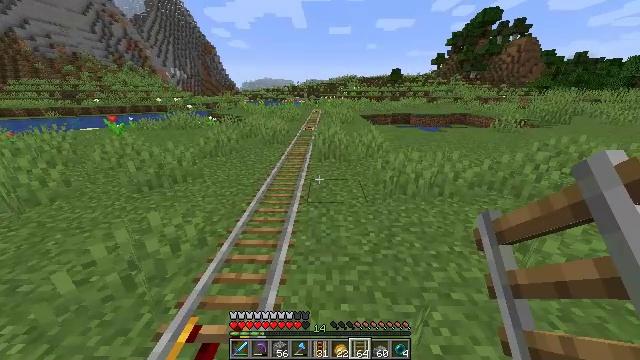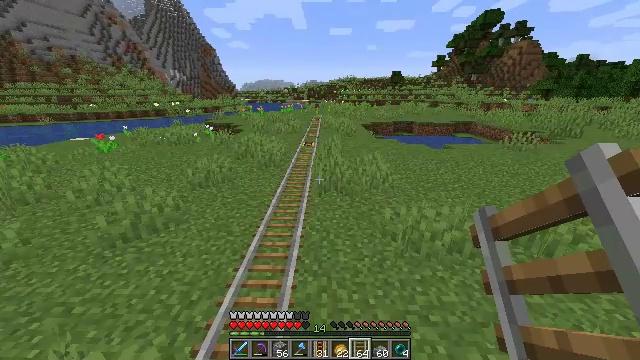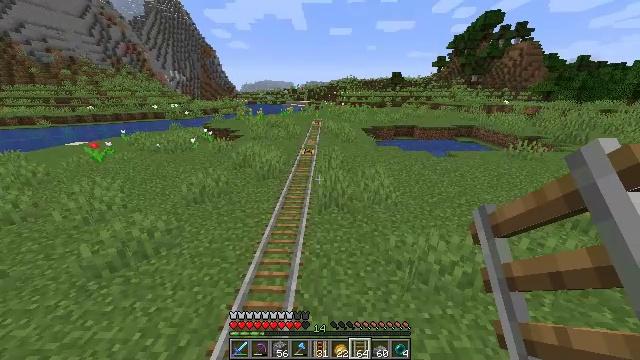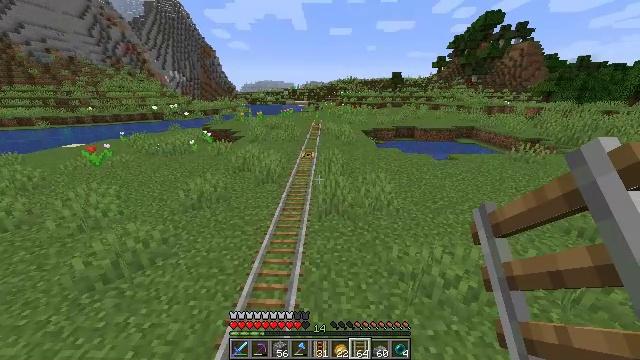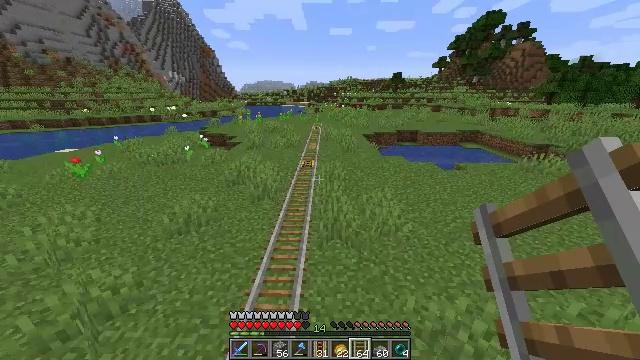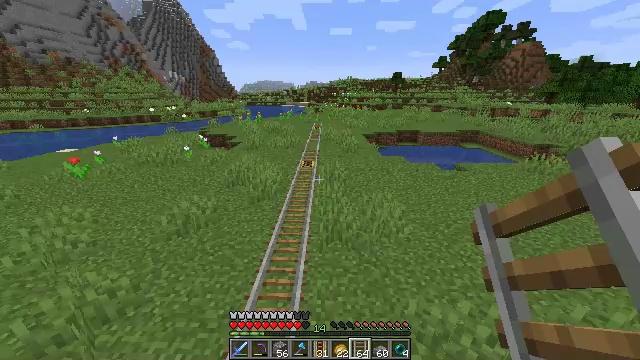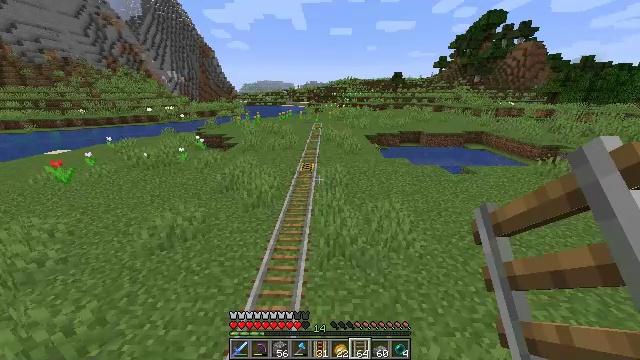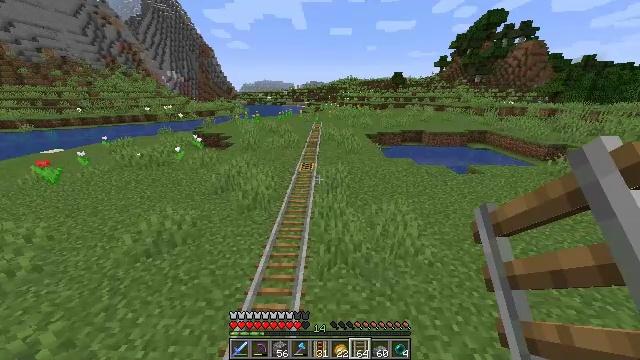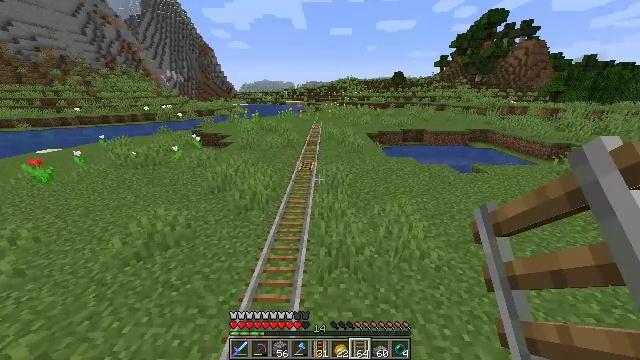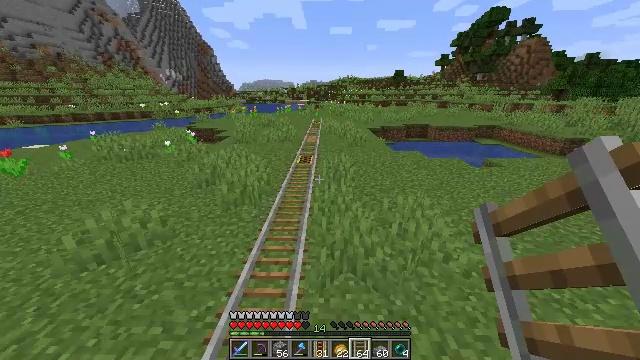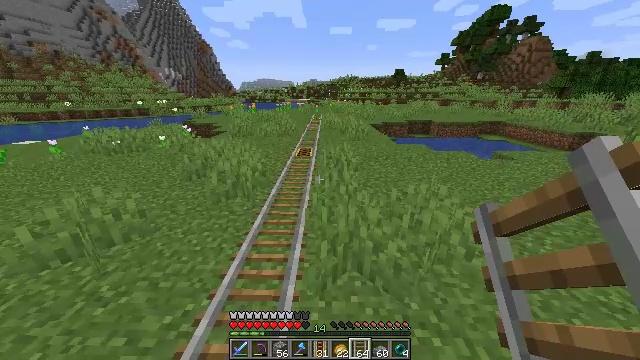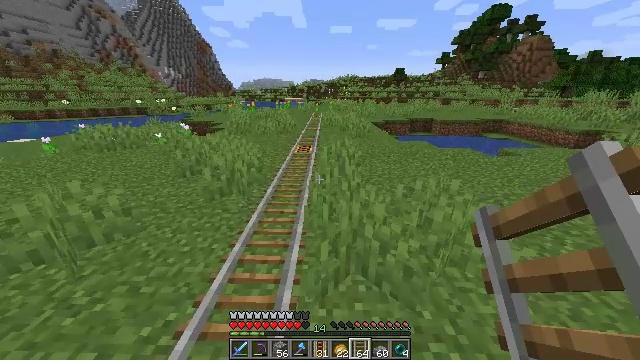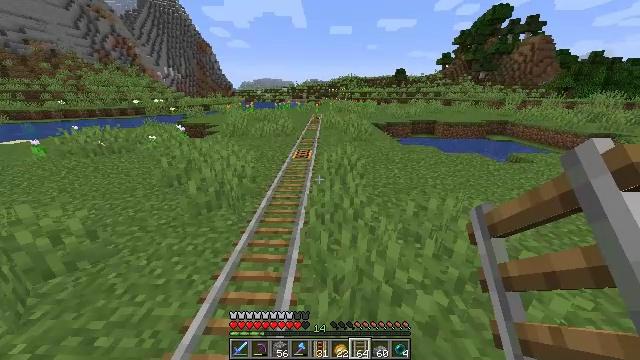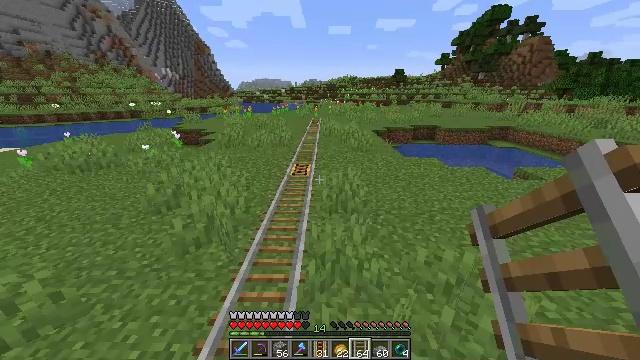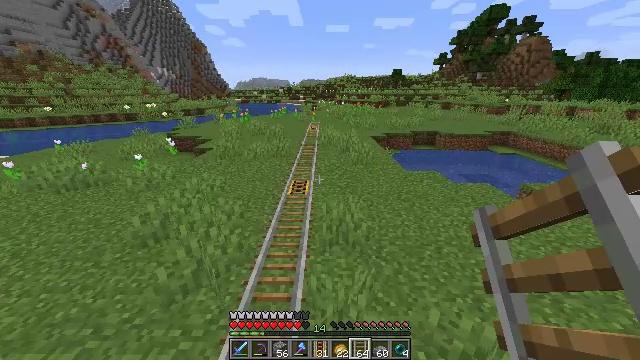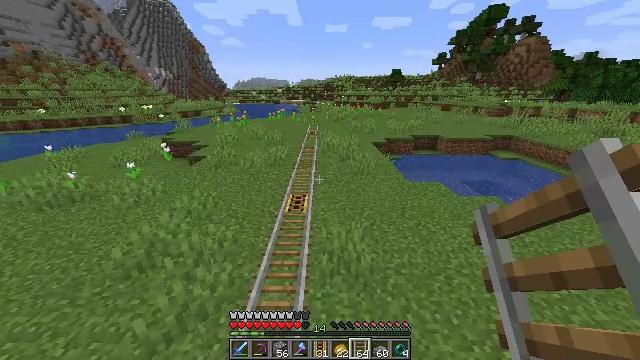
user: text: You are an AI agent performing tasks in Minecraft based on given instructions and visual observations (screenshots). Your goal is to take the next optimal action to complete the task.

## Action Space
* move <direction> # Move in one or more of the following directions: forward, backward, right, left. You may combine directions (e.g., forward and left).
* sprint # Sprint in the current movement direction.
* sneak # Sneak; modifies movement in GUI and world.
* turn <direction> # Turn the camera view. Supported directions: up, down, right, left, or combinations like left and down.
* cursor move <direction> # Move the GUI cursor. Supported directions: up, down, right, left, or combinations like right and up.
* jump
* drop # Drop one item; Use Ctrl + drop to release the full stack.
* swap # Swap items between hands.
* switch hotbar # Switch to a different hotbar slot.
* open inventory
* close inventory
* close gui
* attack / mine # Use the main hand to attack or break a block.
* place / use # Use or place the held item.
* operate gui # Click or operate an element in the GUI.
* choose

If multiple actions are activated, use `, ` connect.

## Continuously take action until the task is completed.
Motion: motion action
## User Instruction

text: Collect an orange tulip from the ground.
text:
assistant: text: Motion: move forward, sprint, jump
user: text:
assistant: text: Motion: move forward, sprint, jump
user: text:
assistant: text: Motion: move forward, sprint, jump
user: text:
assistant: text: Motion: move forward, sprint, jump
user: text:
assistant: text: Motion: move forward, jump
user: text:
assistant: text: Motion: move forward, jump
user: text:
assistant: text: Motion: move forward, jump
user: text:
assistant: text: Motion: move forward, jump
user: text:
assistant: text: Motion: move forward, jump
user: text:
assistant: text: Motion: move forward, jump
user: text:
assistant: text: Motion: move forward, jump
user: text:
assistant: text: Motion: move forward, jump
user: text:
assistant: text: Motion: move forward, sprint, jump
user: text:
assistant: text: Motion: move forward, sprint, jump
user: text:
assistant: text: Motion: move forward, sprint, jump
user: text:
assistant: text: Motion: move forward, sprint, jump
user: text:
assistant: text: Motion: move forward, jump
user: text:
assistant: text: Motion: move forward, jump
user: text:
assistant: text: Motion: move forward, jump
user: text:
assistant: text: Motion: move forward, jump
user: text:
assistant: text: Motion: move forward, jump
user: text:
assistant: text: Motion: move forward, jump
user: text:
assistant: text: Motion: move forward, jump
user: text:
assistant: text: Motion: move forward, sprint, jump
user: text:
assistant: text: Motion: move forward, sprint, jump
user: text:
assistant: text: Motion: move forward, sprint, jump
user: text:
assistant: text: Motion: move forward, sprint, jump
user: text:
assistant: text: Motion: move forward, sprint, jump
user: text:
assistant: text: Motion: move forward, jump
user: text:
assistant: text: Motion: move forward, jump